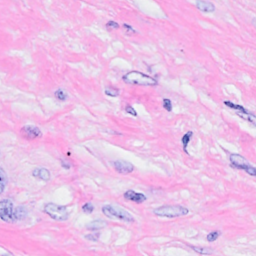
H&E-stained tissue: Breast